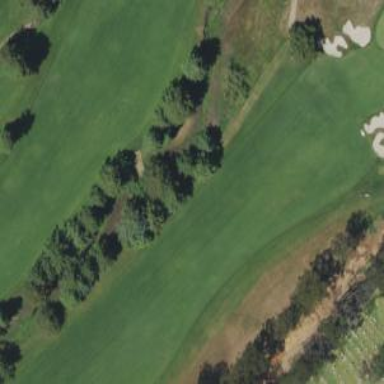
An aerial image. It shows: Golf hole.